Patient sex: M
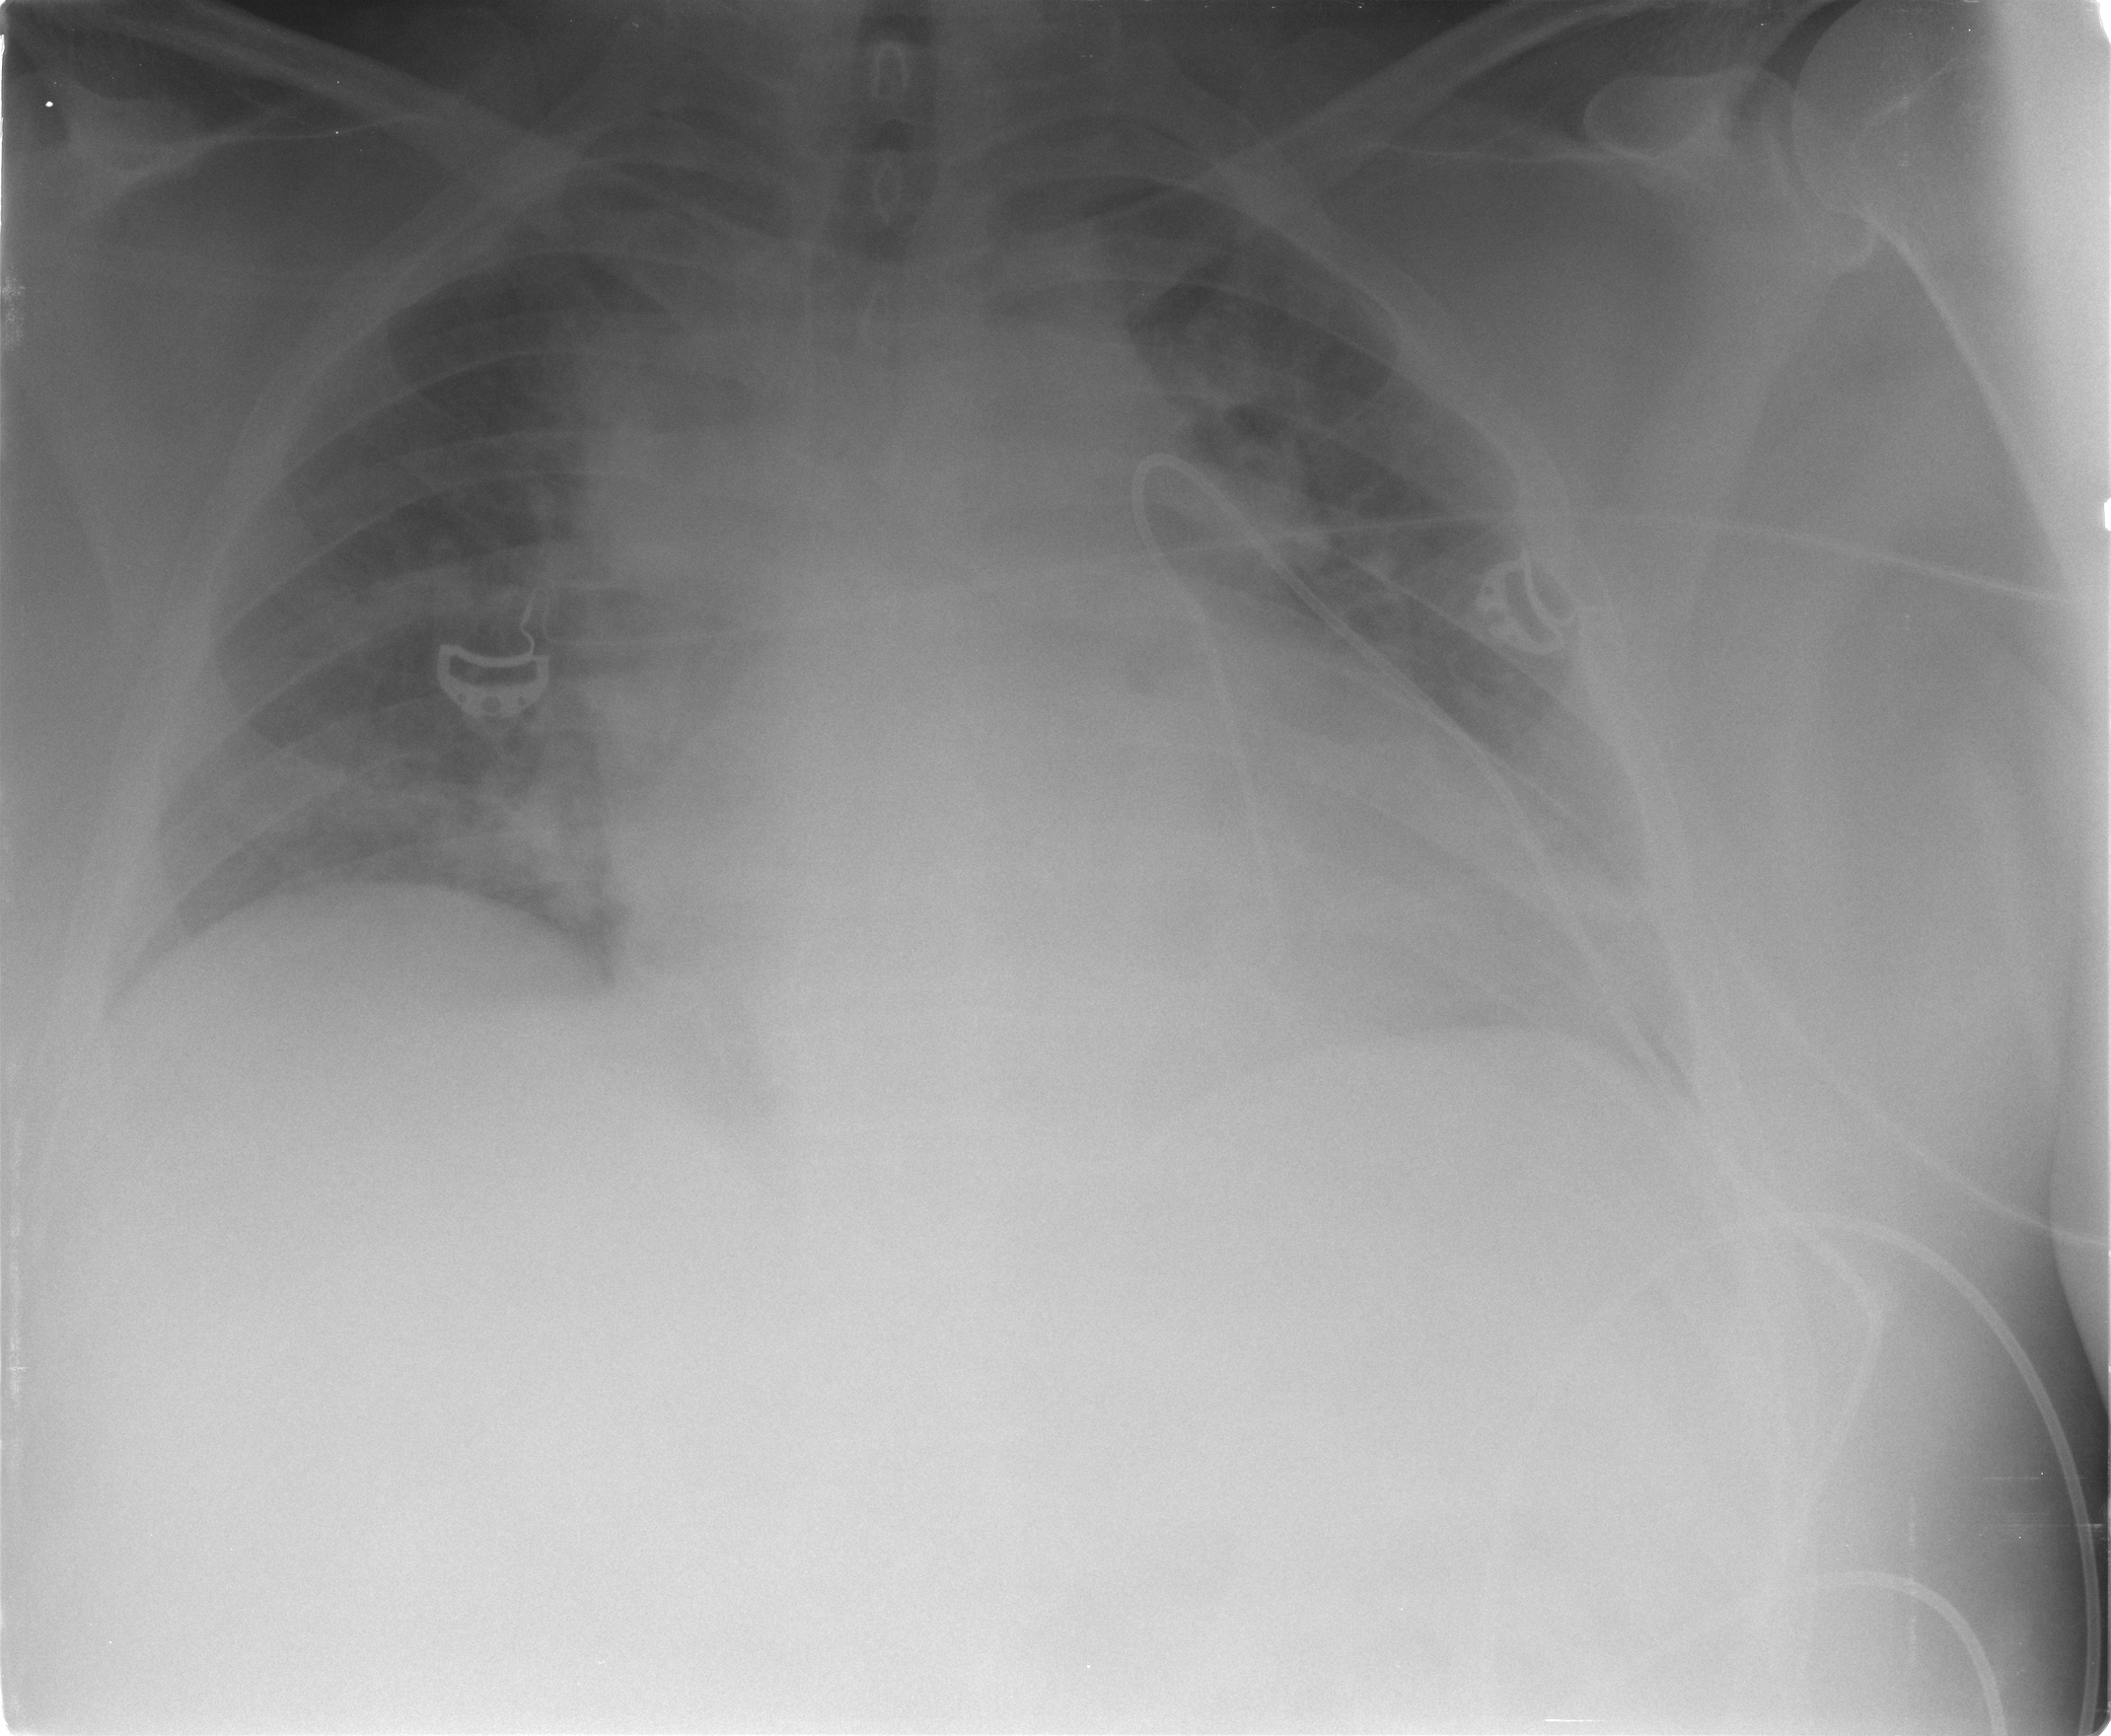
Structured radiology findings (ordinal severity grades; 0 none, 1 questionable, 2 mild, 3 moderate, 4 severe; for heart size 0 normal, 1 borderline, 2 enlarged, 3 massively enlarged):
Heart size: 2
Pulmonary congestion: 2
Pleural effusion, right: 0
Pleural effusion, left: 2
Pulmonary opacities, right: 2
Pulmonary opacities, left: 2
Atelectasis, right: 2
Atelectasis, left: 2